一年级 · 组合数学
数一数, 下图中有 ( ) 个正方形。

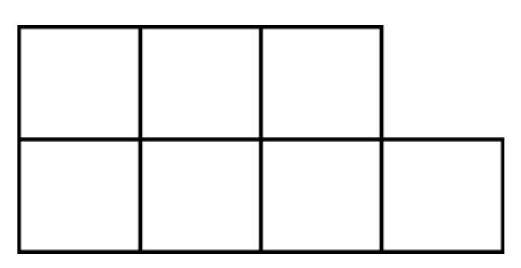
答案: 9